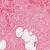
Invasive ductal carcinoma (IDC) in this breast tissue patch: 0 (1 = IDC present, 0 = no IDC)